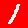
Digit: 1